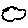
Label: cloud